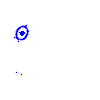
Particle: electron